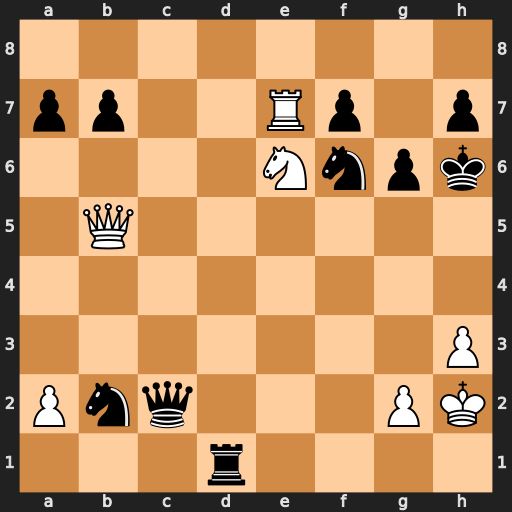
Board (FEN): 8/pp2Rp1p/4Nnpk/1Q6/8/7P/Pnq3PK/3r4
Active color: w
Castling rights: -
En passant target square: -
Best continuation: Qg5#